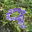
Label: 9